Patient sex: F
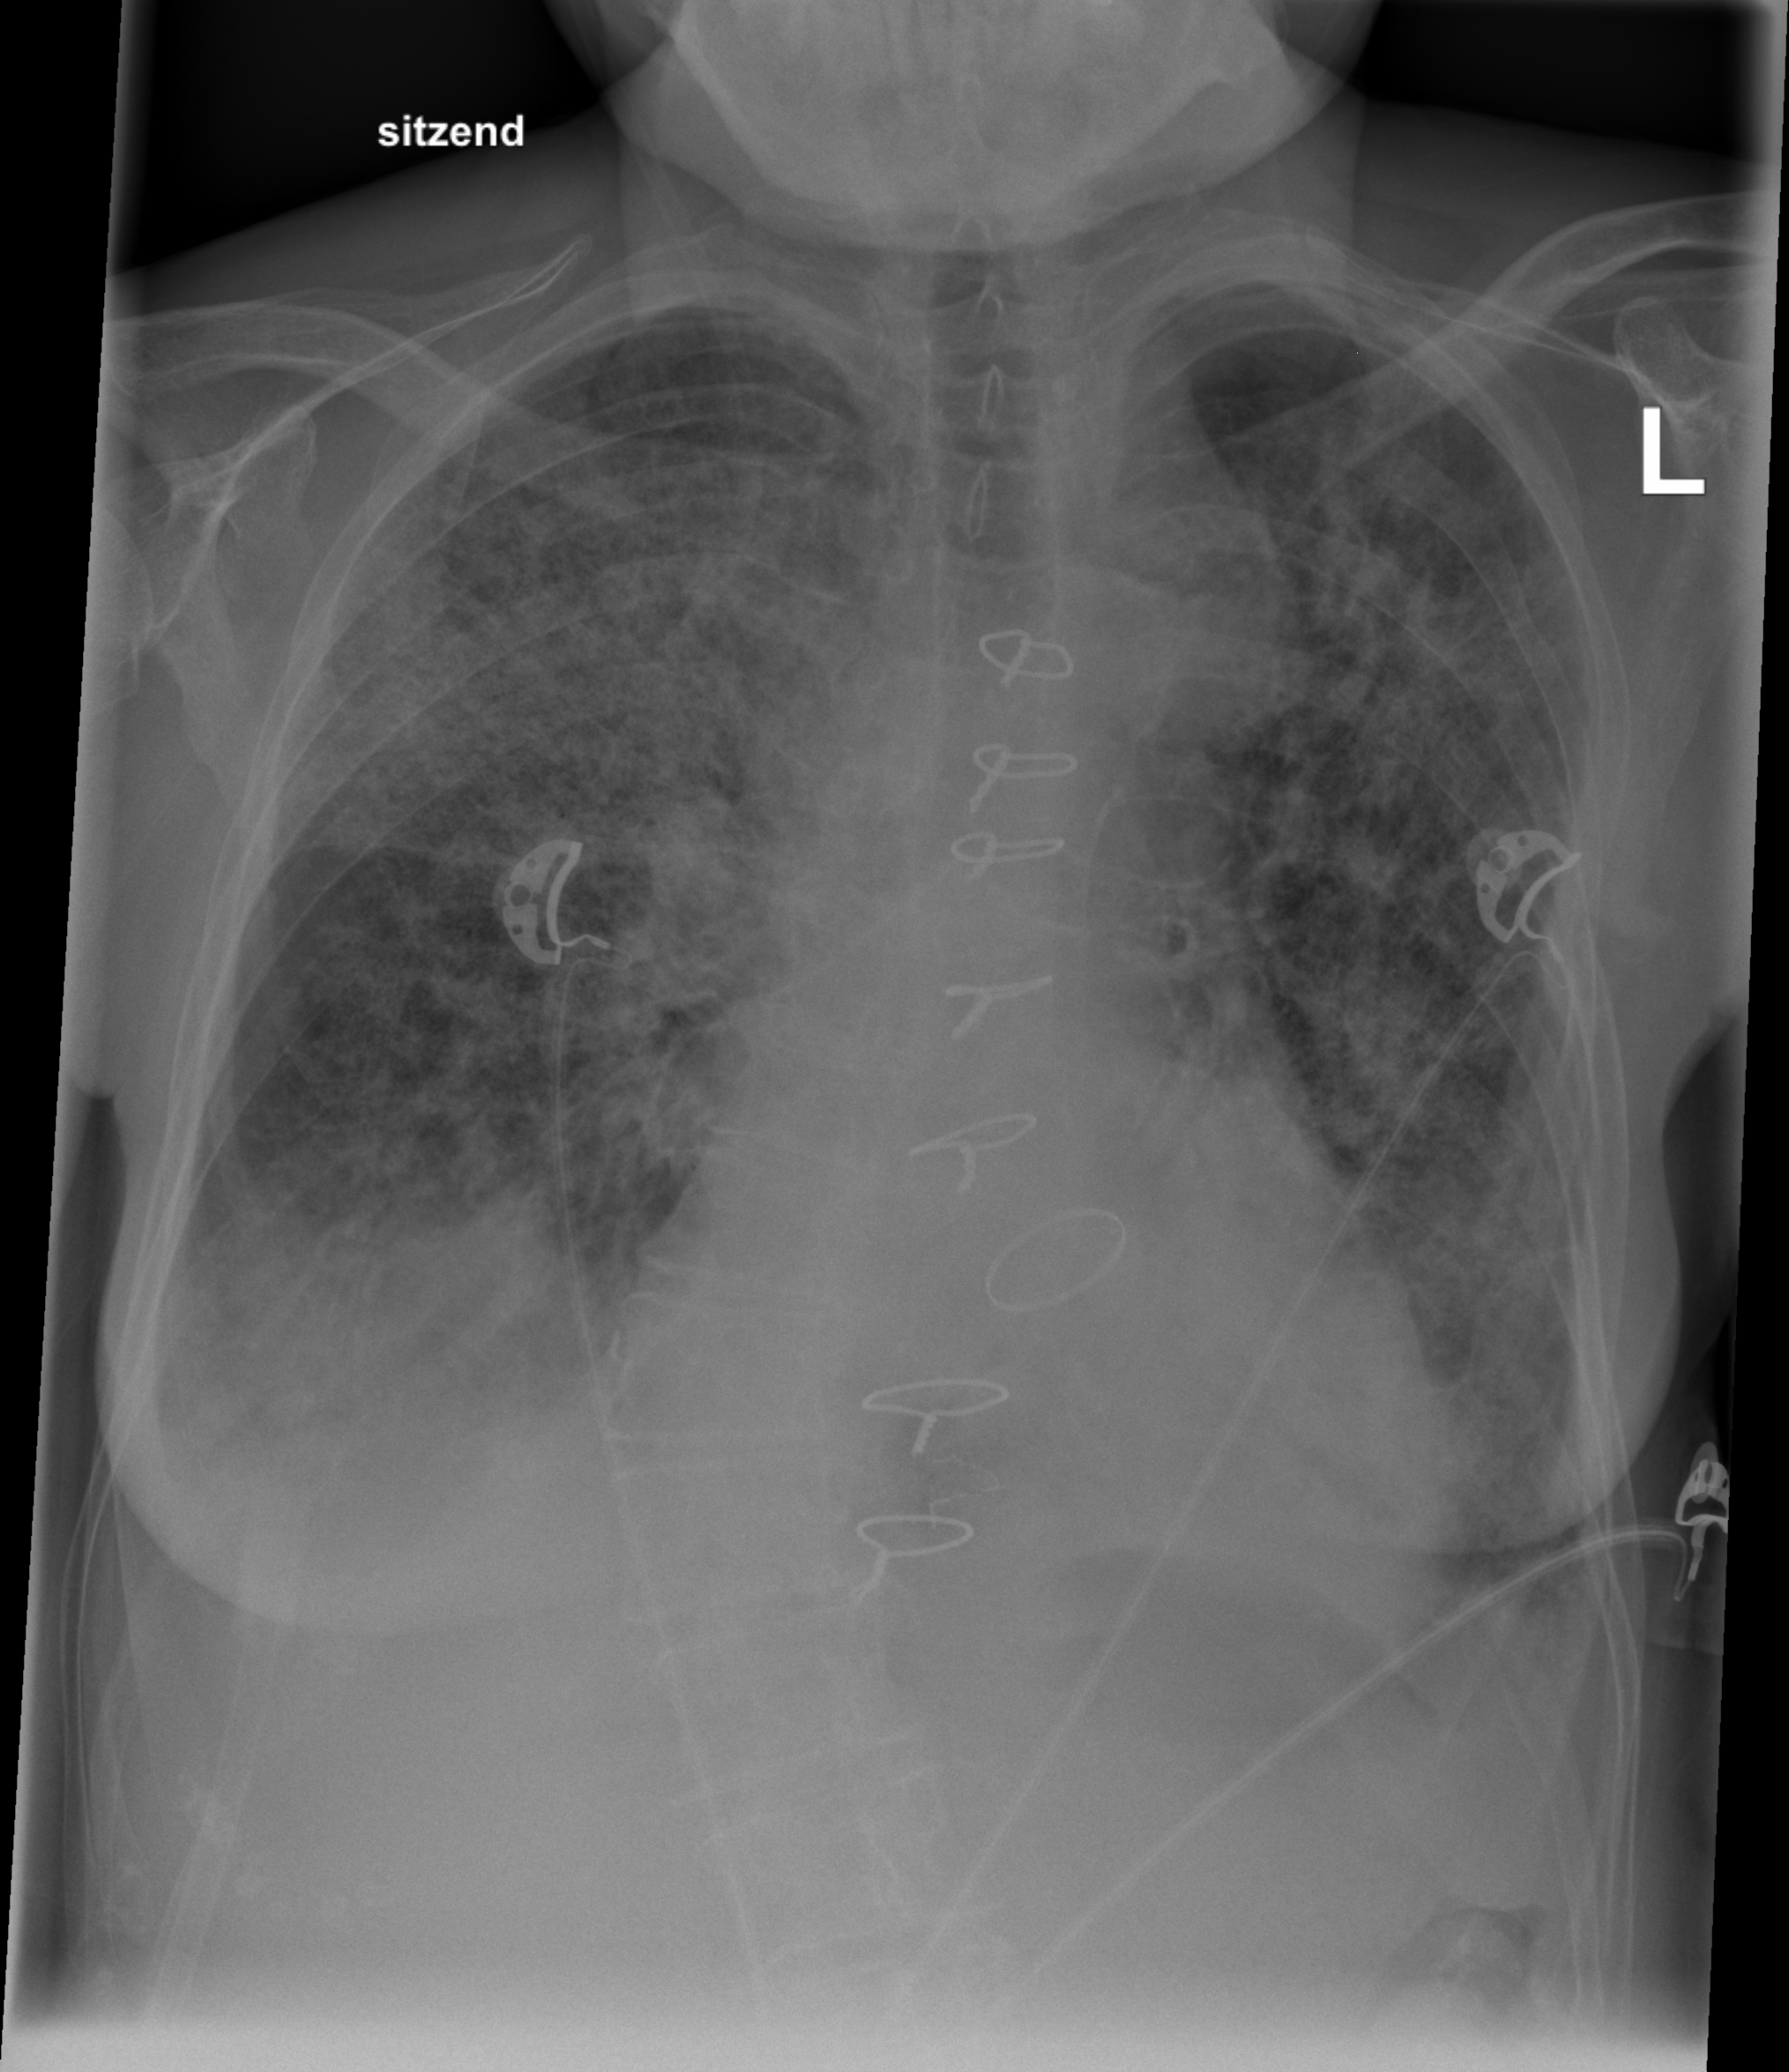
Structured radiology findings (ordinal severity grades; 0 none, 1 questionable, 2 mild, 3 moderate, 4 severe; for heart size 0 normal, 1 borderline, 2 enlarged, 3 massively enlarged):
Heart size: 1
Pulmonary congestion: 2
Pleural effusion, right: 2
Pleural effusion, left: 2
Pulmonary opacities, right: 3
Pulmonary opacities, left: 3
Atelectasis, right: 2
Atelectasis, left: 2